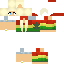
A female human skin with pale skin, wearing blonde long hair dressed in a red tshirt and red pants, featuring a closed mouth.